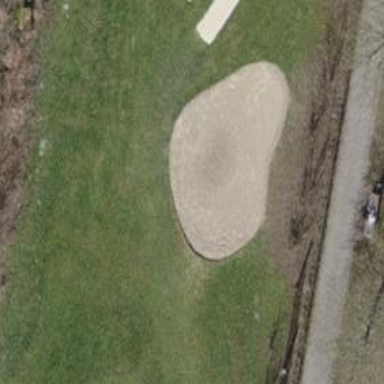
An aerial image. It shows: Golf bunker filled with sandy terrain.